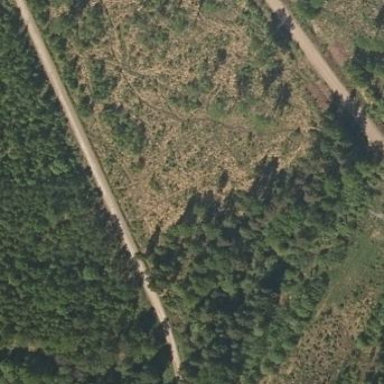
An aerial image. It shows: Forest area.